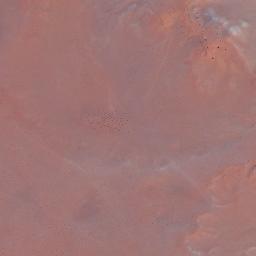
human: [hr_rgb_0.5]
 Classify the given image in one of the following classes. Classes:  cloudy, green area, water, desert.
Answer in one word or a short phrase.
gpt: desert